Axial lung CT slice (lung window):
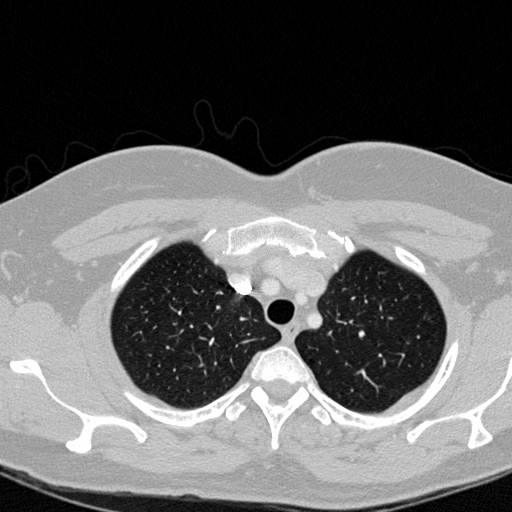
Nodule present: no